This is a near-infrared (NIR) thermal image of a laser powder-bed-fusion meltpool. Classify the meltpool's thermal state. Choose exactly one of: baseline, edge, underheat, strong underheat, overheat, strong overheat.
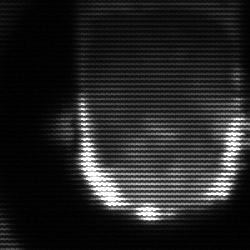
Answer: baseline